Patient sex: M
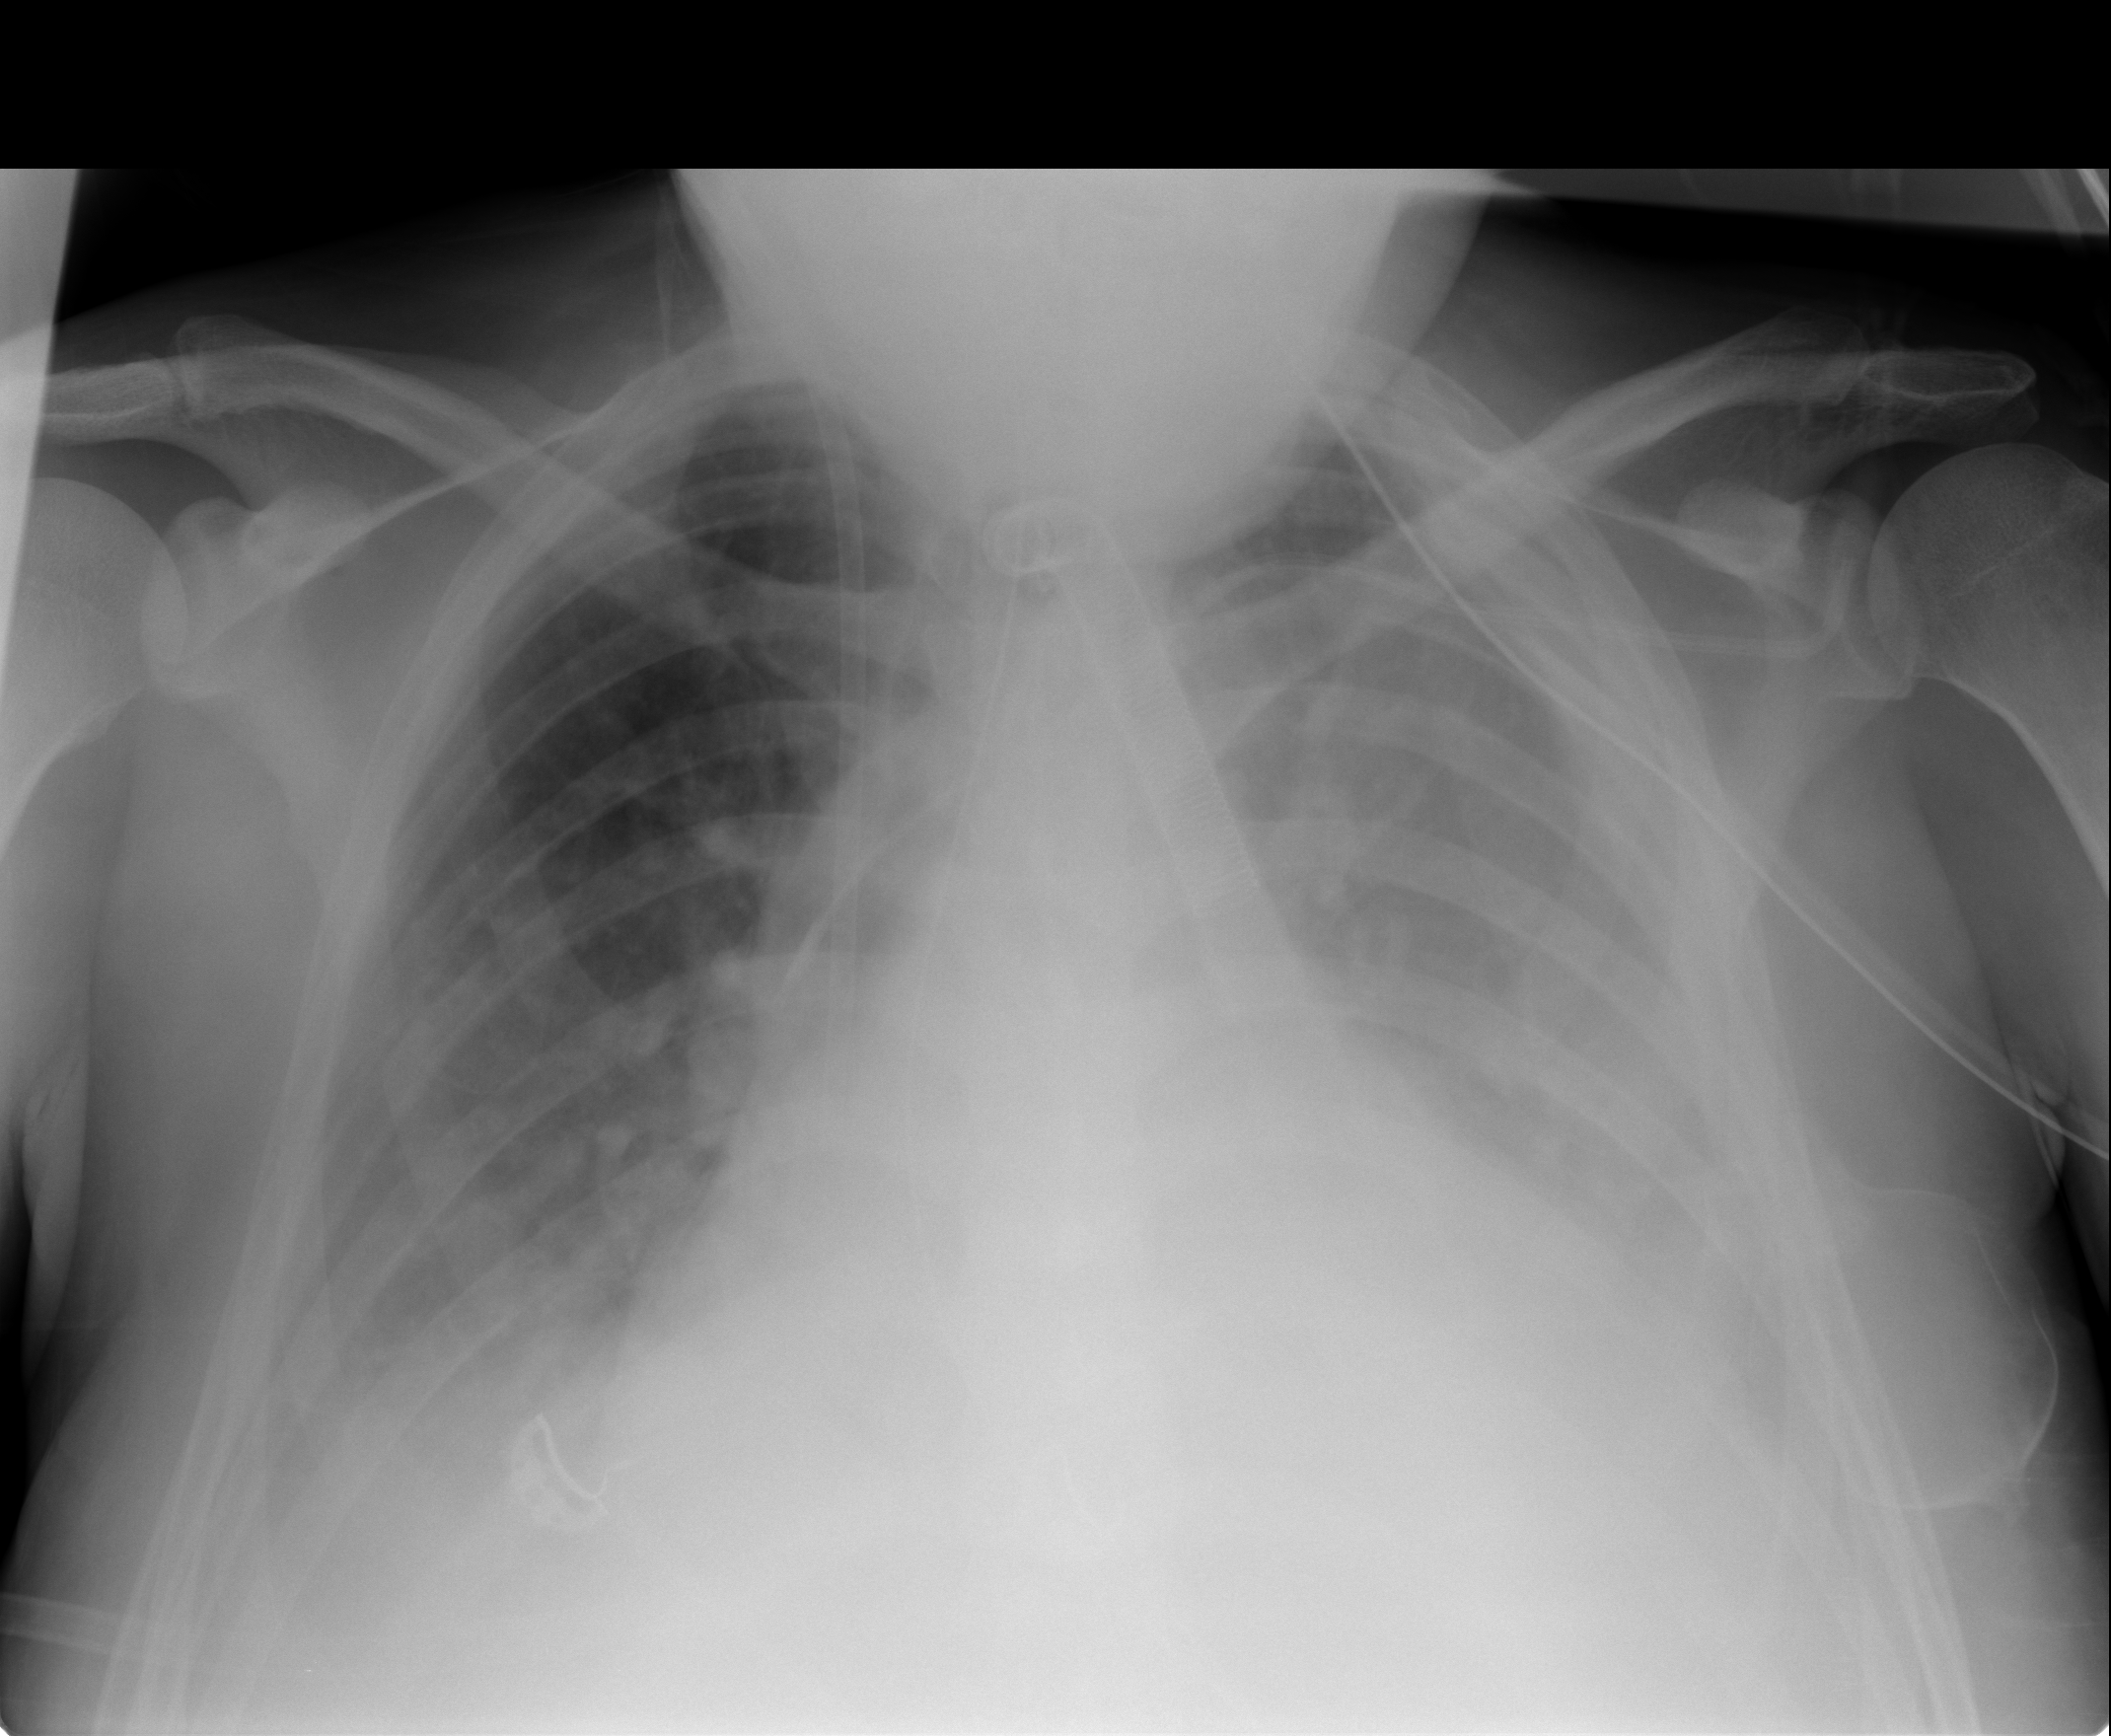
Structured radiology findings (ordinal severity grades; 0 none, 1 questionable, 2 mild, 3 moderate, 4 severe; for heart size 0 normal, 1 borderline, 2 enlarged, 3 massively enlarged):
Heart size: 3
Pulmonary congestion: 2
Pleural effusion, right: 2
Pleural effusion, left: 2
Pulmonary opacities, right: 0
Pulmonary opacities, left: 0
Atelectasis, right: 2
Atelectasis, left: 2